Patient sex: F
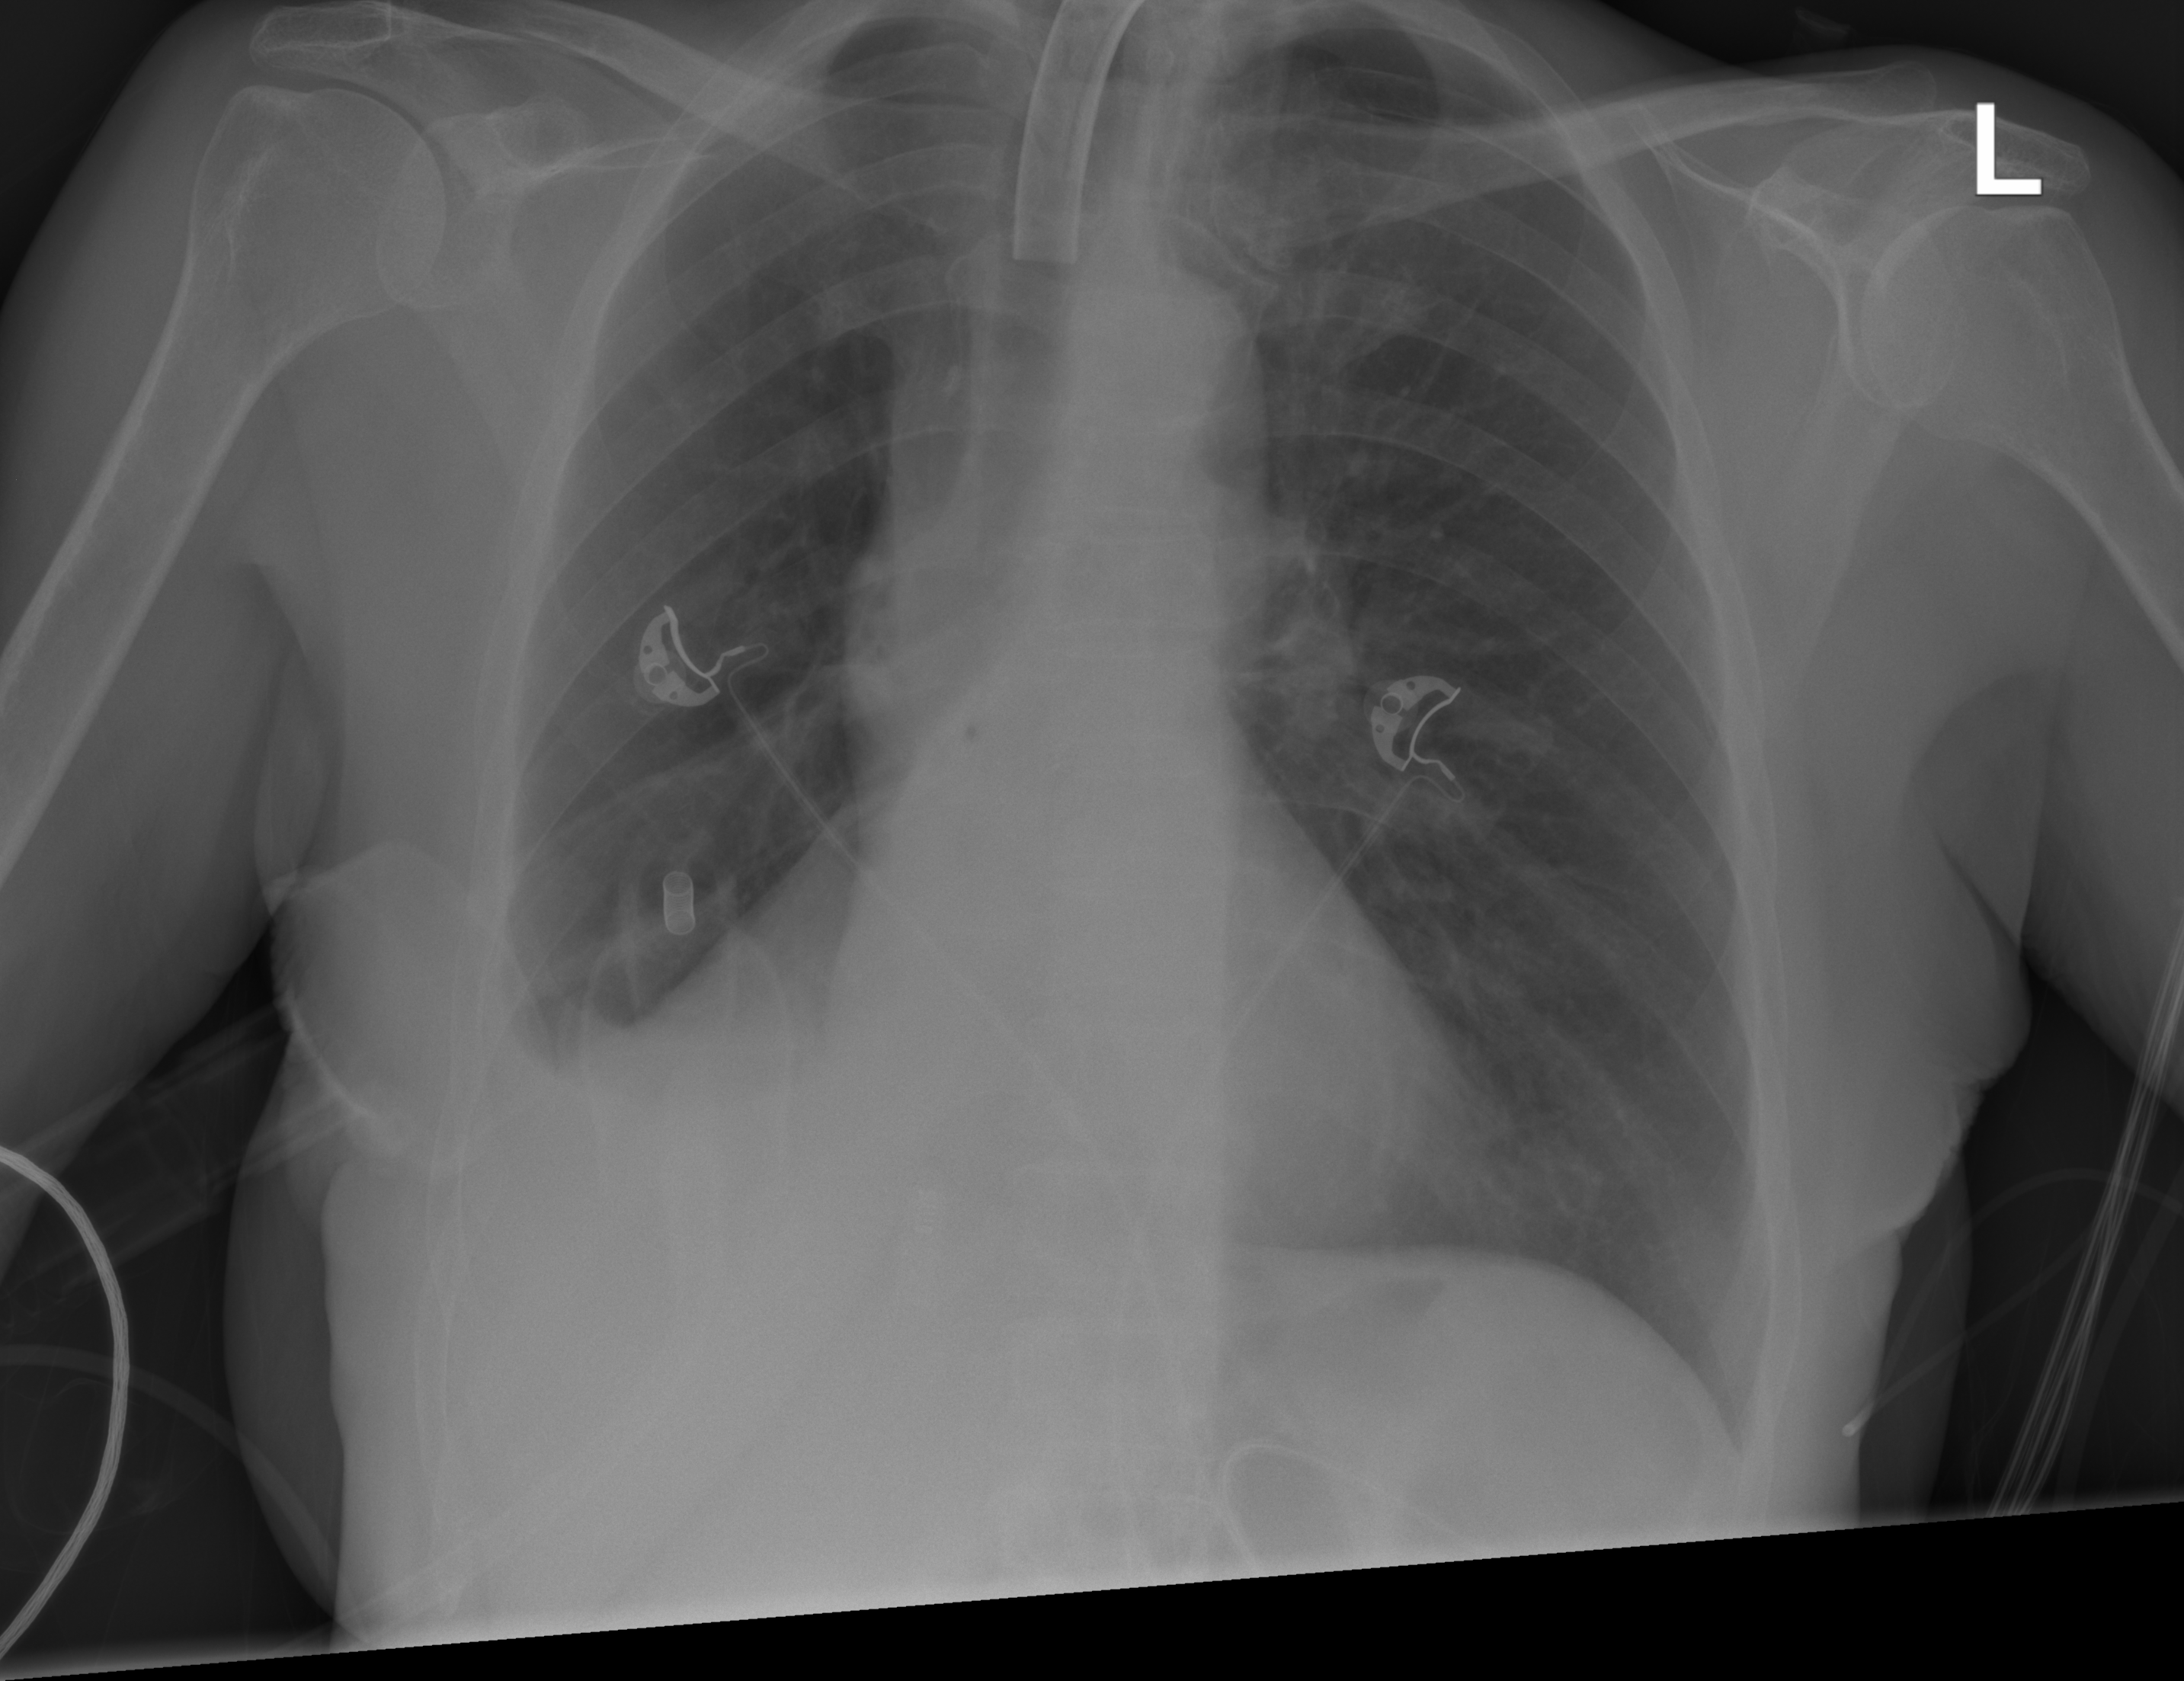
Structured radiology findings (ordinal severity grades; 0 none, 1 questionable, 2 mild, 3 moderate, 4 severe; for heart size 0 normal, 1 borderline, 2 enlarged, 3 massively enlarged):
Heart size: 0
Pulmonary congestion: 0
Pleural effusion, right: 3
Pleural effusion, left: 0
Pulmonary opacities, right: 0
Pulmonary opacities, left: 0
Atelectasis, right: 2
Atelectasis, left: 0